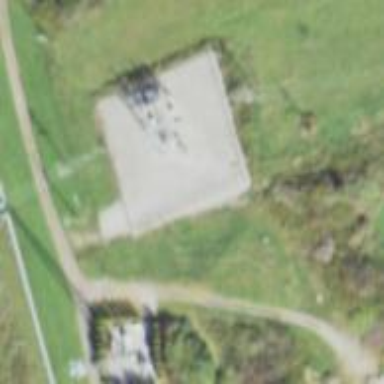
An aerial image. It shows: Power substation.